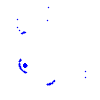
Particle: electron